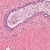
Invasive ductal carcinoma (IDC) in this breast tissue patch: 0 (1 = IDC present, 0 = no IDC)